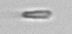
Label: fiber